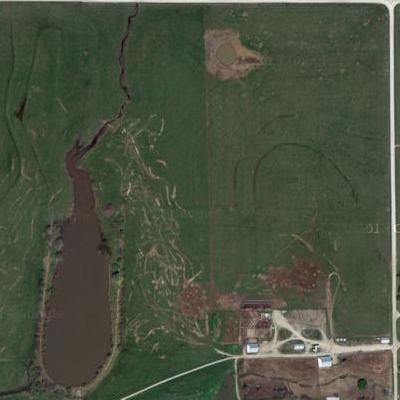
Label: Grass